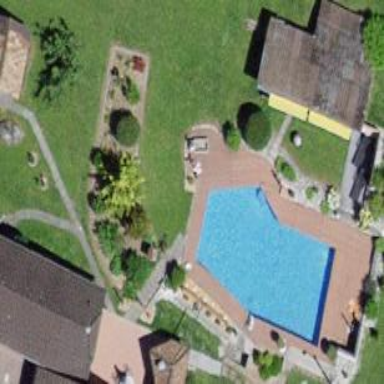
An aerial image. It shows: Swimming pool located in leisure land.